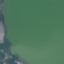
Land use / land cover class: SeaLake